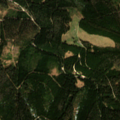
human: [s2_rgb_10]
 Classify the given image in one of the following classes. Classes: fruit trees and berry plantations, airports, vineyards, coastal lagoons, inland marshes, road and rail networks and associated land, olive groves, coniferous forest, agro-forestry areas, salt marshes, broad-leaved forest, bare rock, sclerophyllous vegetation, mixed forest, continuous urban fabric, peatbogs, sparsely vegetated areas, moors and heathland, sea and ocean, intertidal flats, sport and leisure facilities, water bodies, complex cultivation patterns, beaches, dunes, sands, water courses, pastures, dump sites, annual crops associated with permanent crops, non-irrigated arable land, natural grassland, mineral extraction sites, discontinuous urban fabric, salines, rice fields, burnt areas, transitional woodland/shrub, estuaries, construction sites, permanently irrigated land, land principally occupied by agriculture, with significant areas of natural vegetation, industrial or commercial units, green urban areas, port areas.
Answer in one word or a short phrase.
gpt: coniferous forest